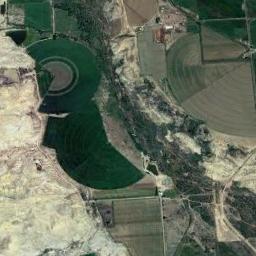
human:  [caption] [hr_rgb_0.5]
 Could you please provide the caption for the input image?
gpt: There are four round fields .

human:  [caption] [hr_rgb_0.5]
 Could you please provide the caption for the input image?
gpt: Three incomplete green and tan mixed circular fields .

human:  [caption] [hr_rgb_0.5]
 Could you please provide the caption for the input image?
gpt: Several fan-shaped farmlands with different radii and radians are next to the wasteland and some other vegetation beside .

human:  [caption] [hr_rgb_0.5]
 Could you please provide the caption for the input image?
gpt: There are some half of green circle farmland in the bare land .

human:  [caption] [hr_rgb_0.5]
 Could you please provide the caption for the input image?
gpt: There are circular farmlands beside a wasteland .